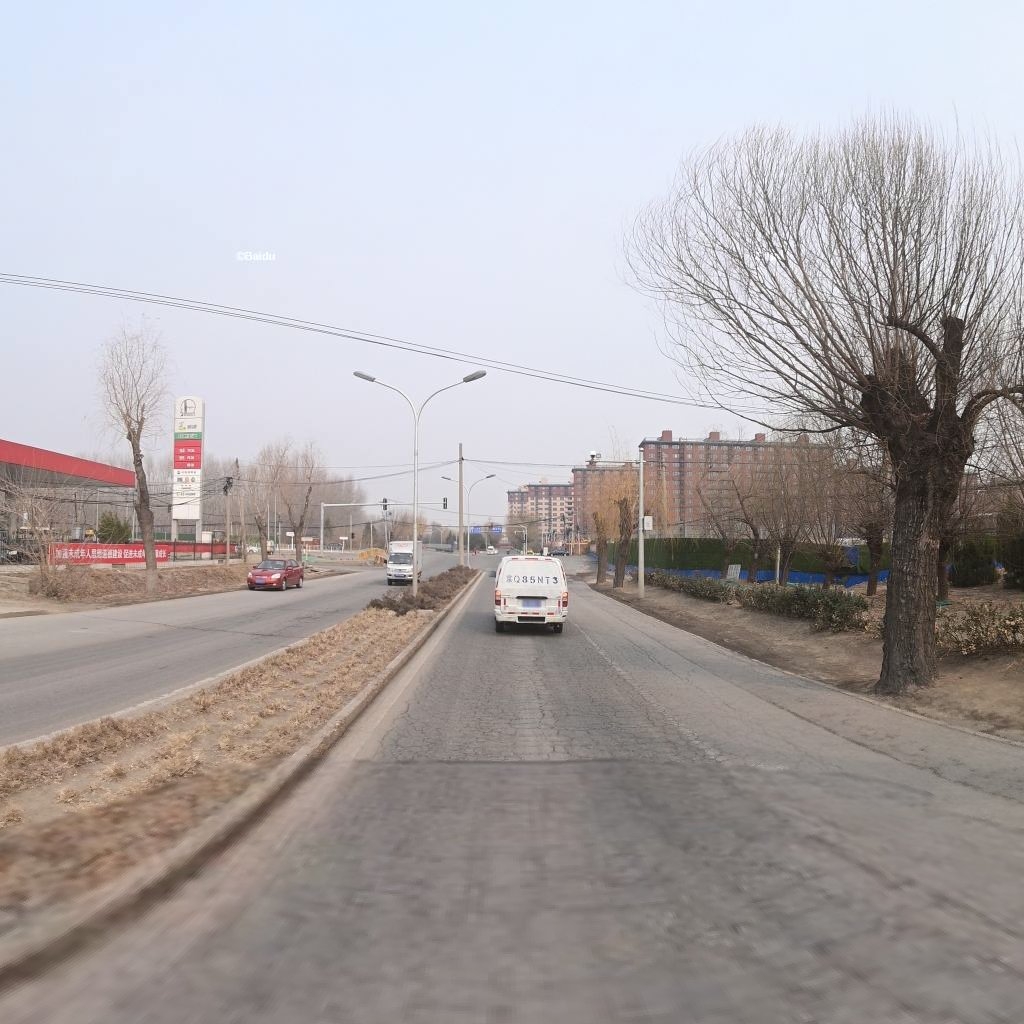
Region: Haidian
Road damage annotations: alligator crack, transverse crack, longitudinal crack